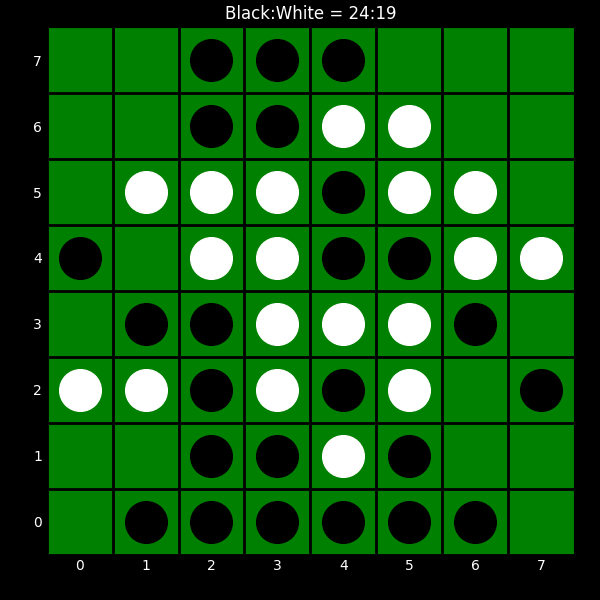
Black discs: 24
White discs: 19